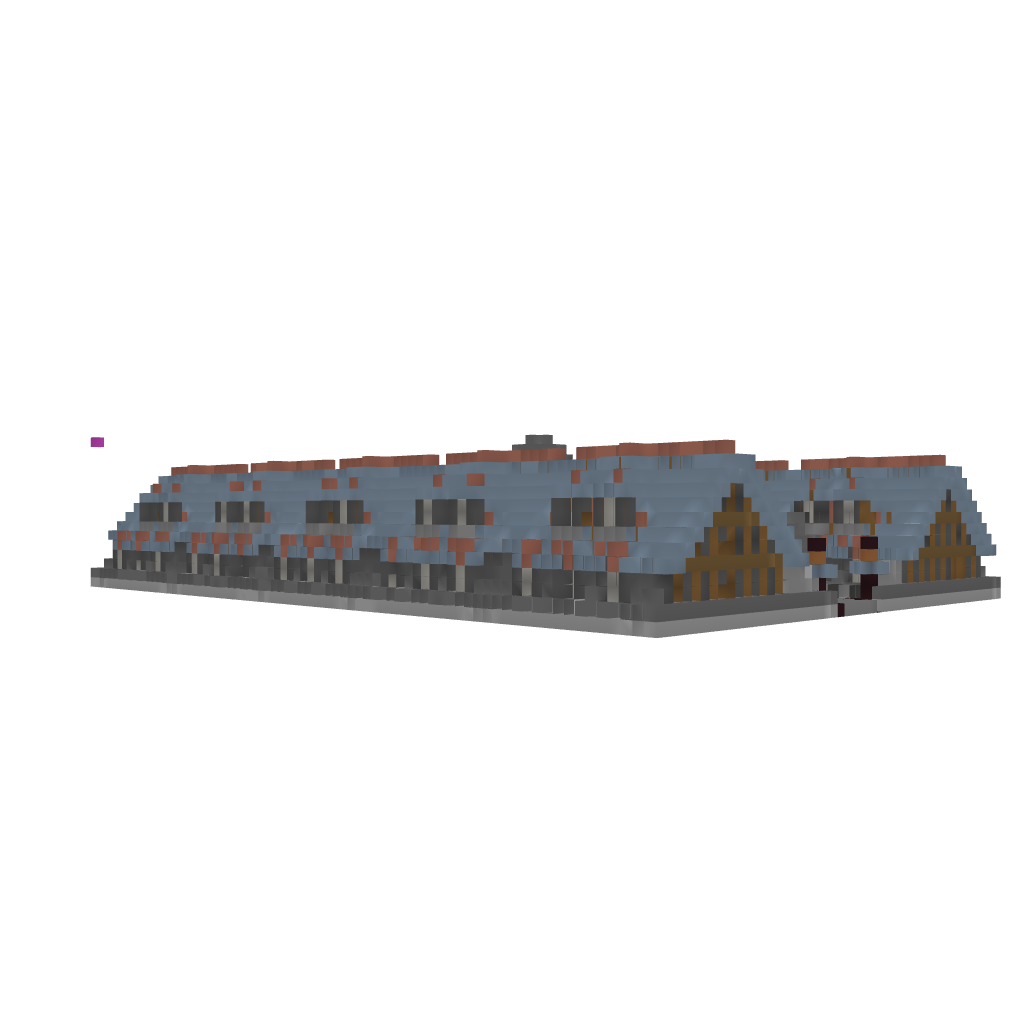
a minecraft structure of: Modular Housing